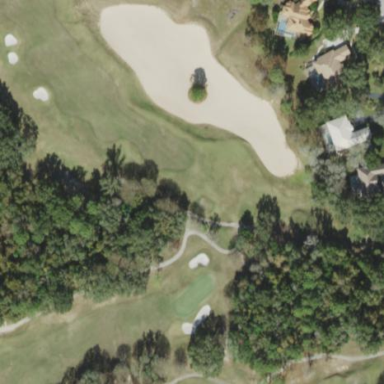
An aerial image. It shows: Golf fairway surrounded by grass.